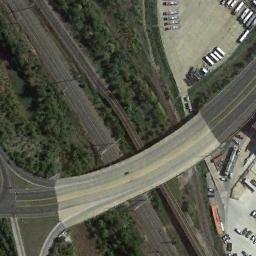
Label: overpass